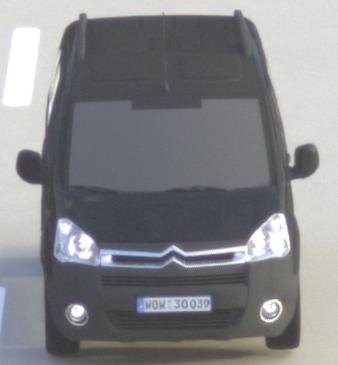
Make: Citroen
Model: Berlingo Kombi VTi 120
Detailed model: Berlingo (II) Kombi
Model produced from: 2009/12
Model produced until: 2012/03
Doors: 5
Color: black
Road condition: dry road
Daytime: morning or afternoon
Contrast: medium contrast